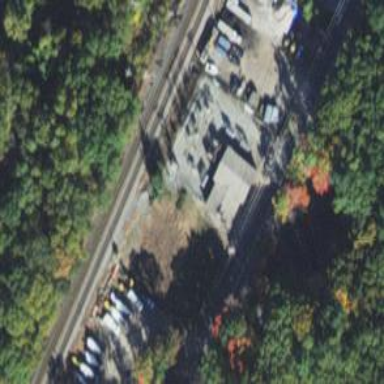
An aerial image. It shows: Power substation.